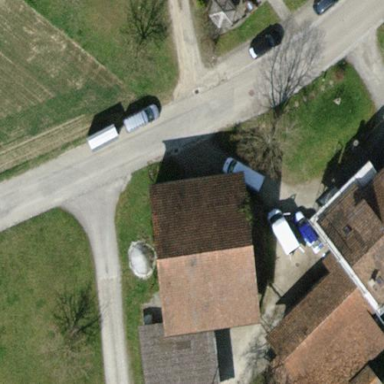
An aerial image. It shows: Gabled roof on farm auxiliary building.